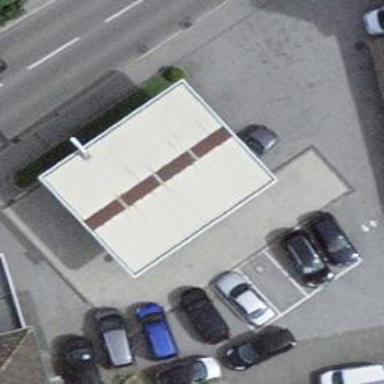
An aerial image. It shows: Fuel station.